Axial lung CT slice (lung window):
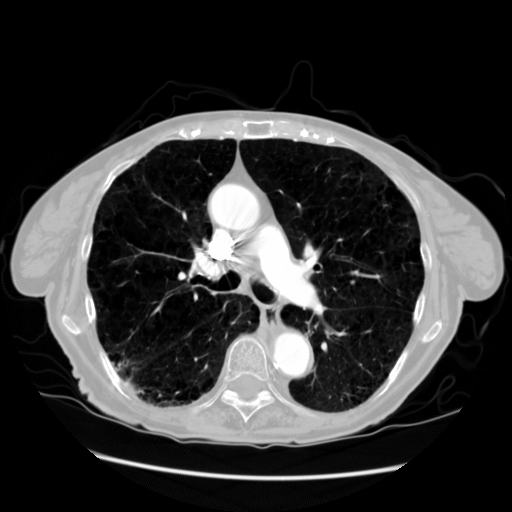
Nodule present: no